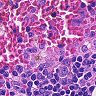
Metastatic tissue present: no